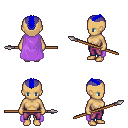
a pixel art fantasy rpg character, female body template, human, tanned skin, lavender cape, magenta pants, blue short mohawk hairstyle, spear, four views (front, back, left, right), 2x2 character sprite sheet, small pixel art, hard edges, no anti-aliasing